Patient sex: M
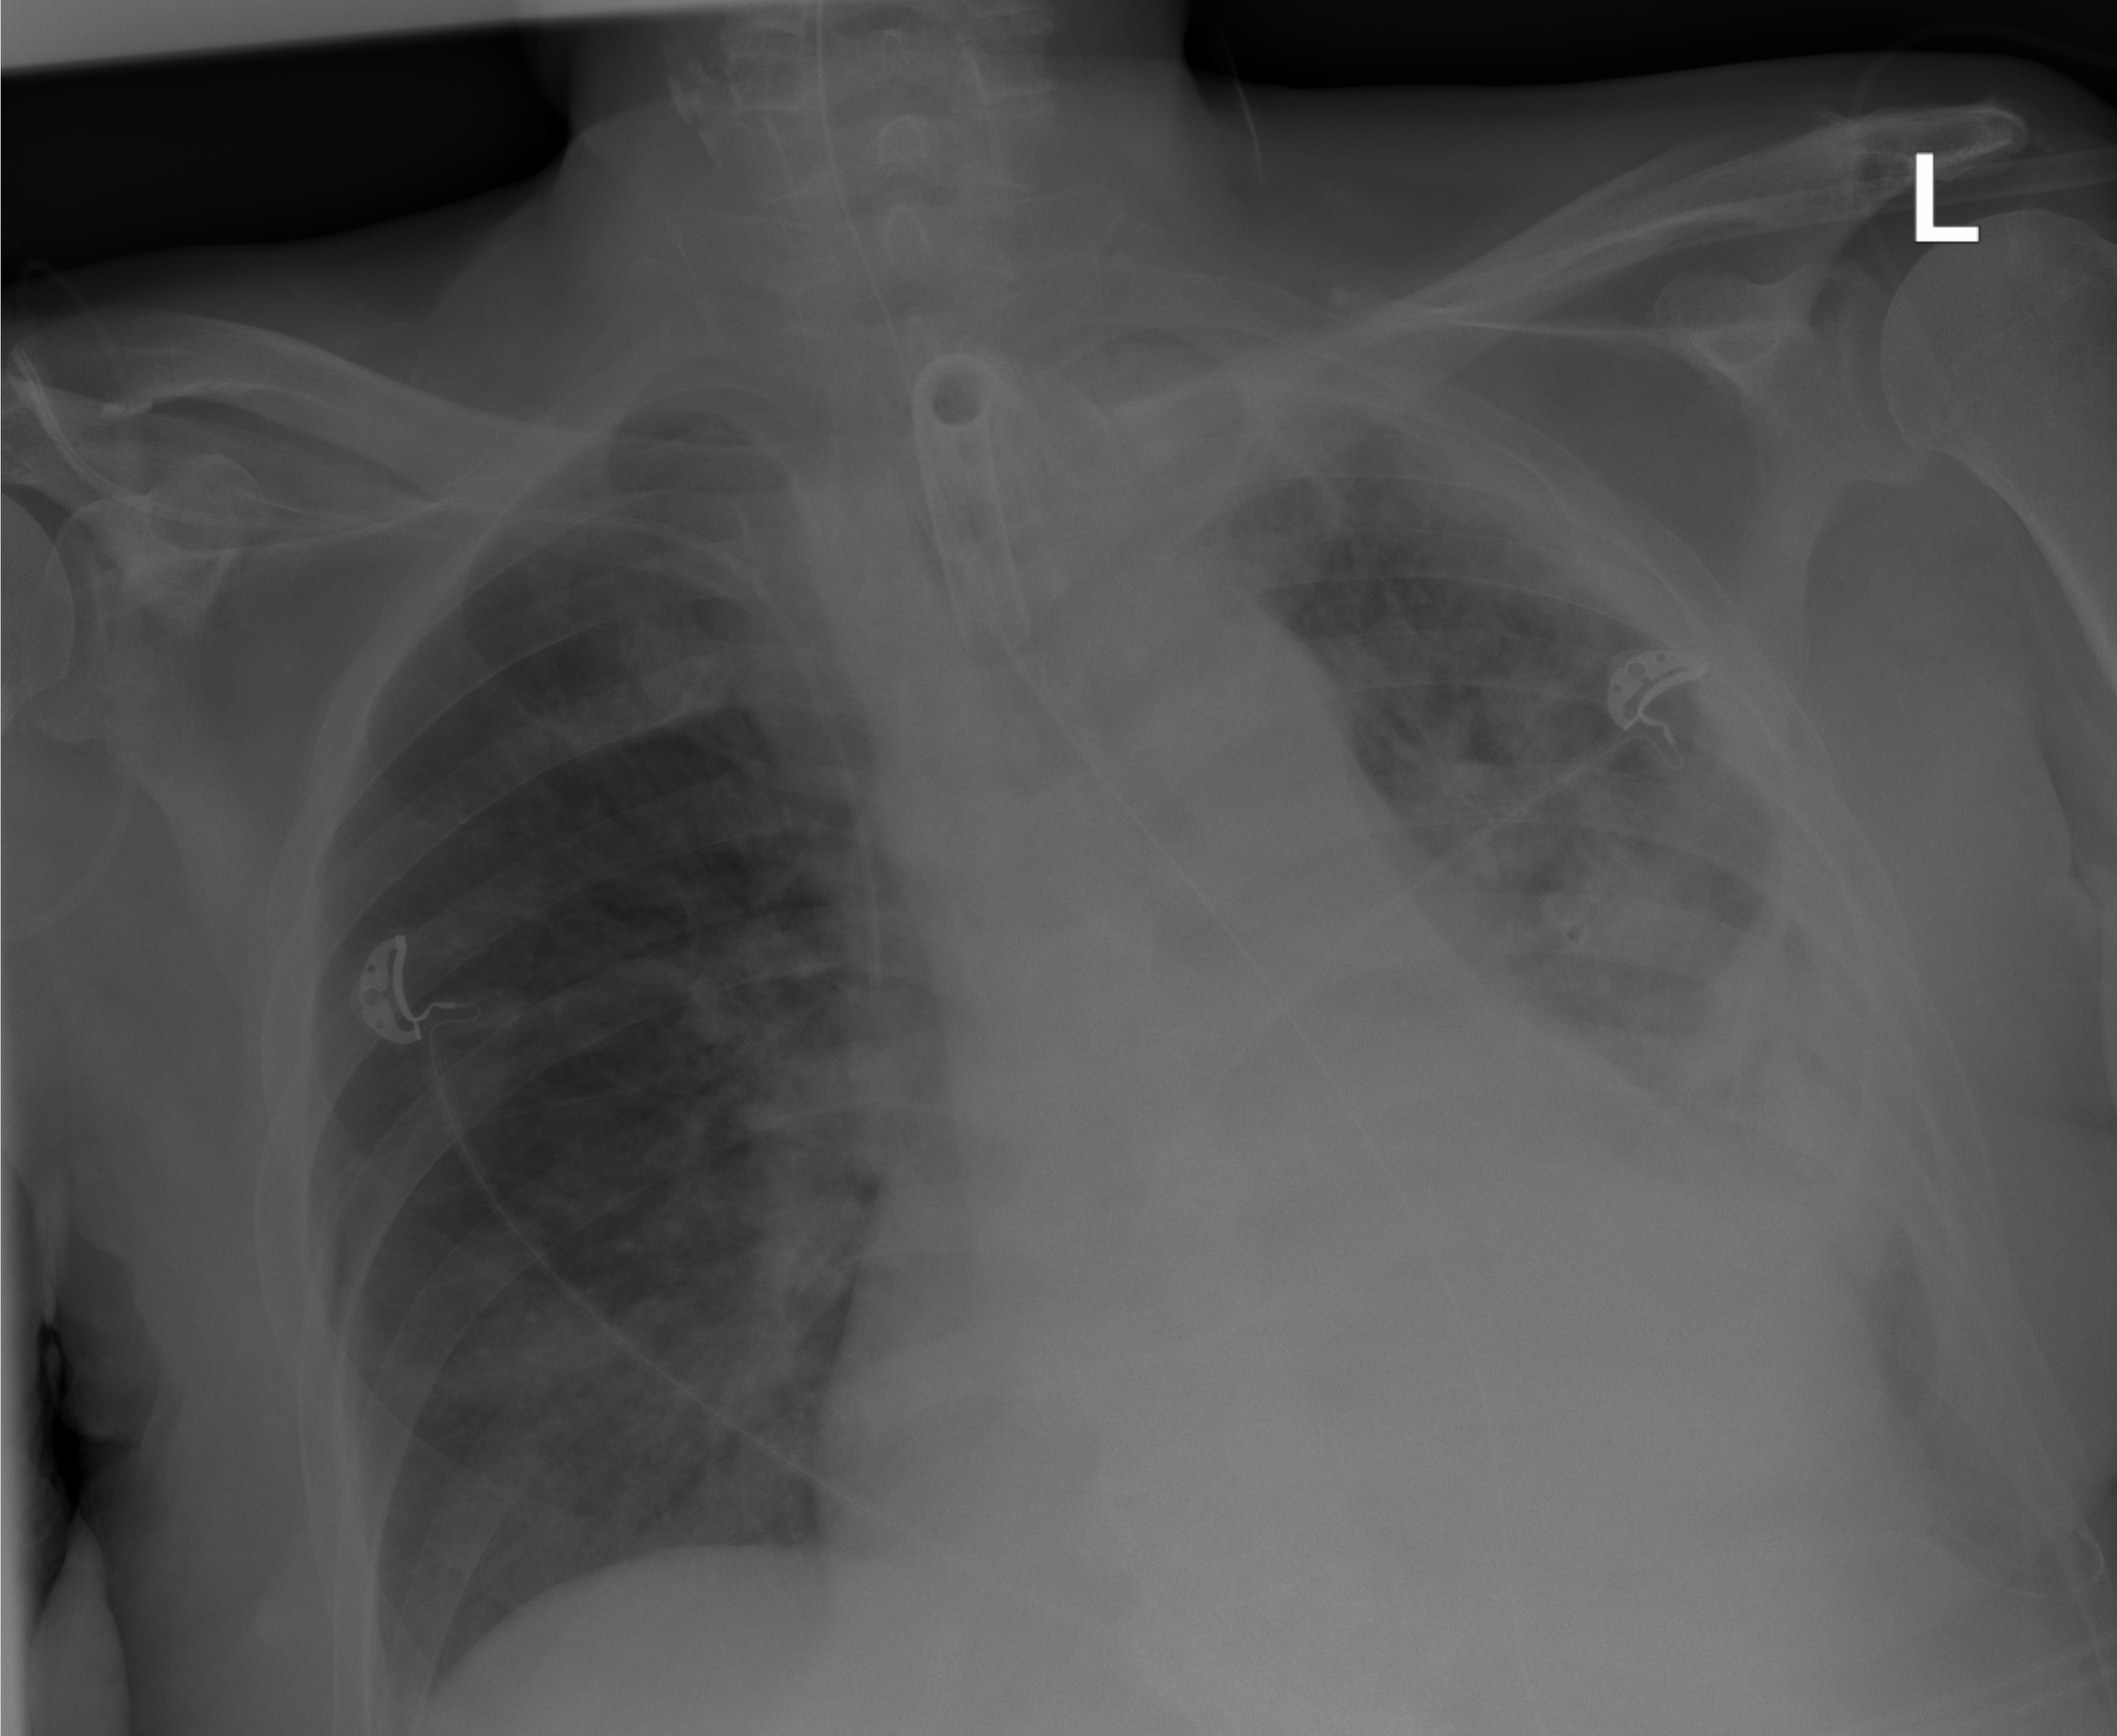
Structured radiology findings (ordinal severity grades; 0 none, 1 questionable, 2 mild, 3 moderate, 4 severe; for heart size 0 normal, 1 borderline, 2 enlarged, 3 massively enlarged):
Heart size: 2
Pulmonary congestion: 0
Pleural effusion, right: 2
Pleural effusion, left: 3
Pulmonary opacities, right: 2
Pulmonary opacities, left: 2
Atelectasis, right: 2
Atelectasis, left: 3